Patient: sex M, age 52
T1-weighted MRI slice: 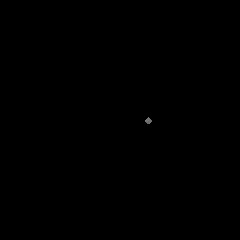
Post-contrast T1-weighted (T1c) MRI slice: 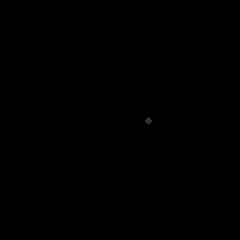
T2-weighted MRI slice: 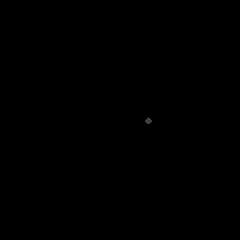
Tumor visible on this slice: no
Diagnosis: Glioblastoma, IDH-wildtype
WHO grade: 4